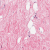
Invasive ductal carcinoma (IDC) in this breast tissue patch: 0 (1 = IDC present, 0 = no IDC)